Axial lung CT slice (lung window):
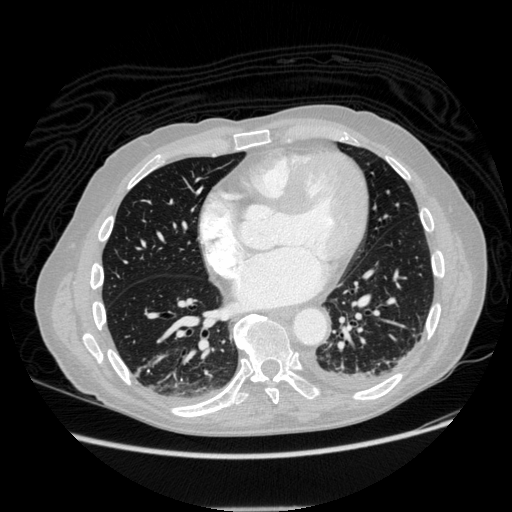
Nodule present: no